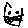
Label: cat